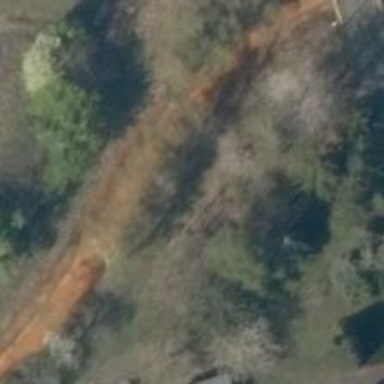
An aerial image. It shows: Row of deciduous broadleaved trees.